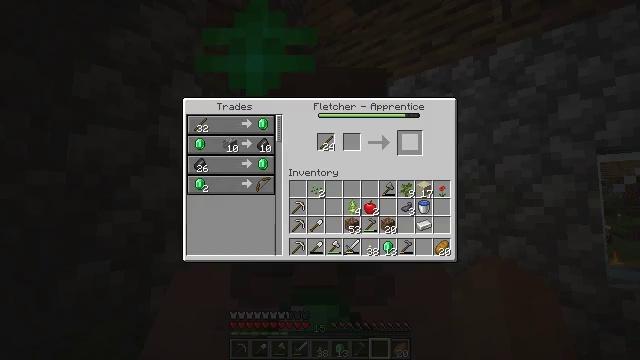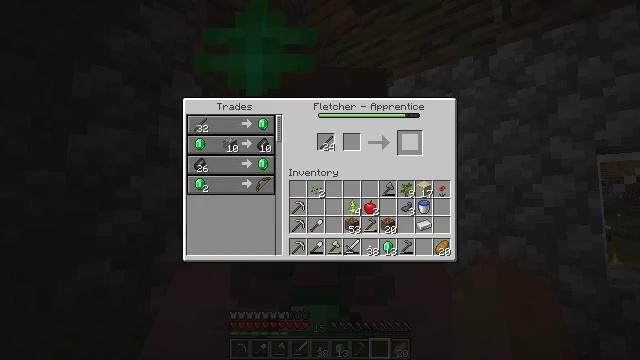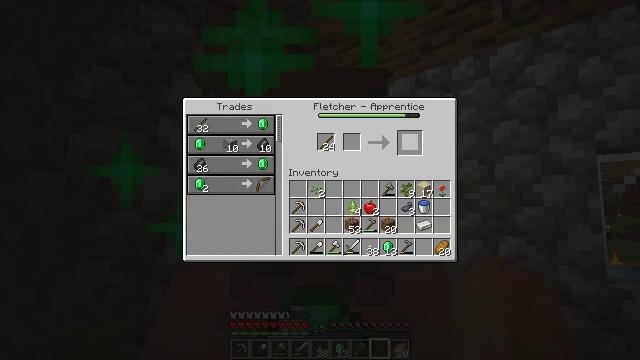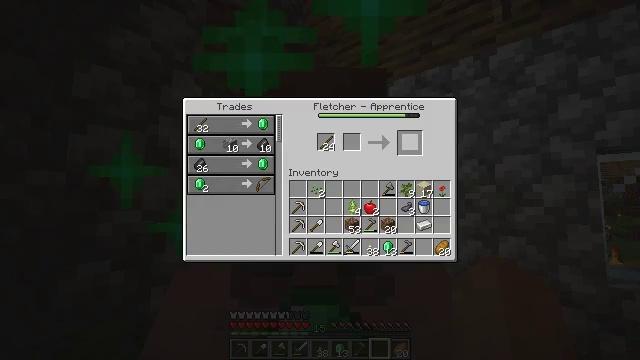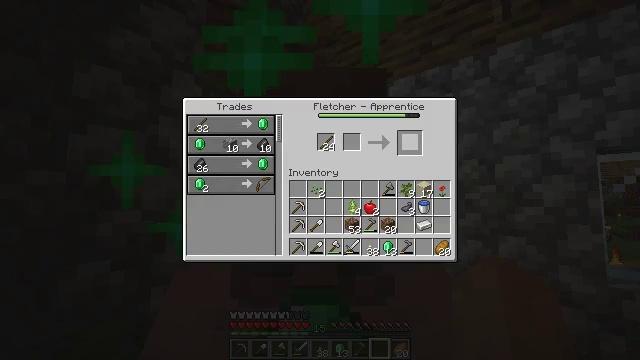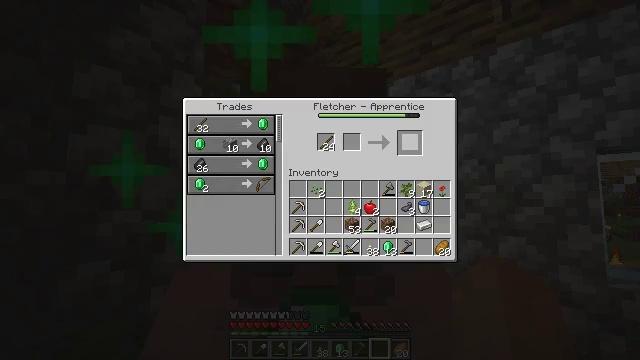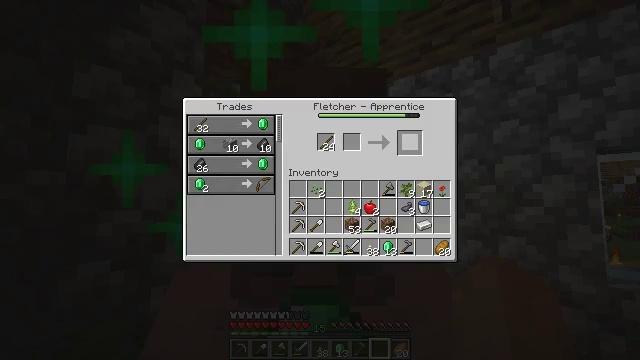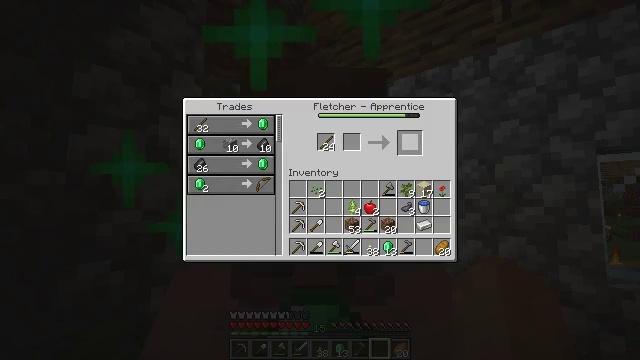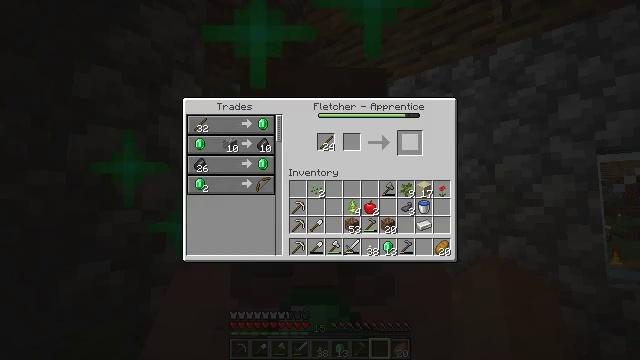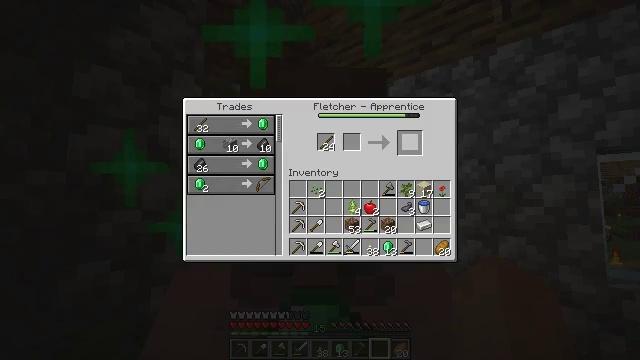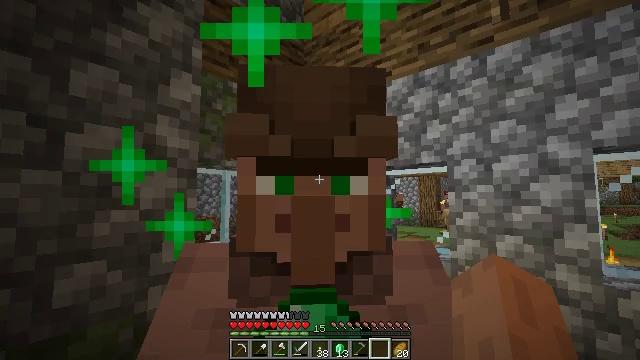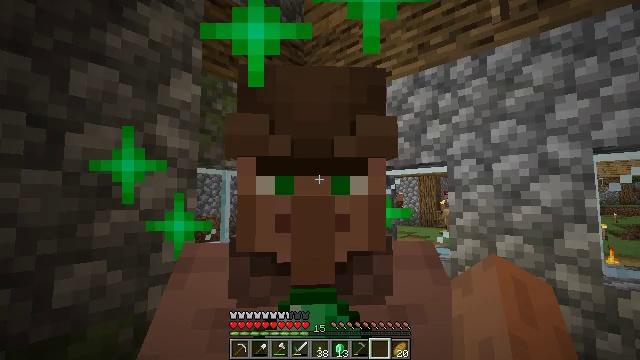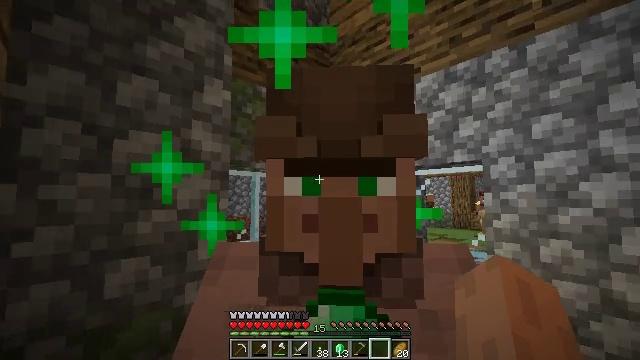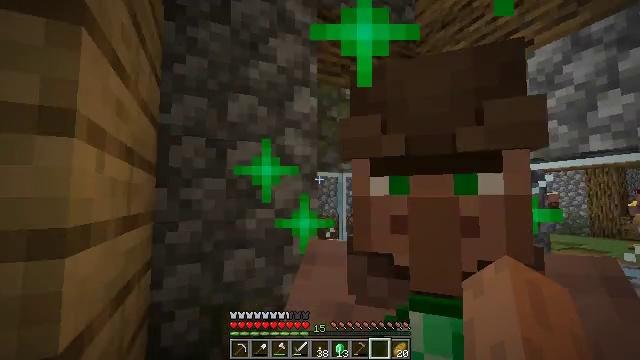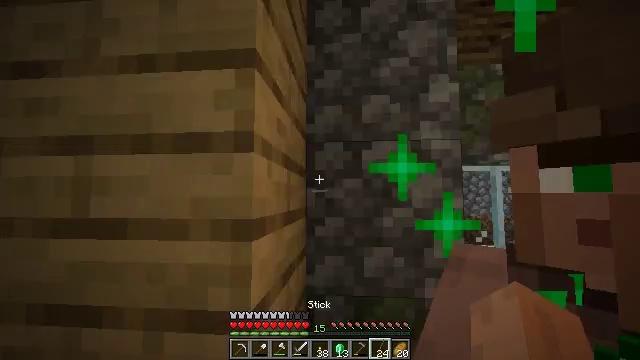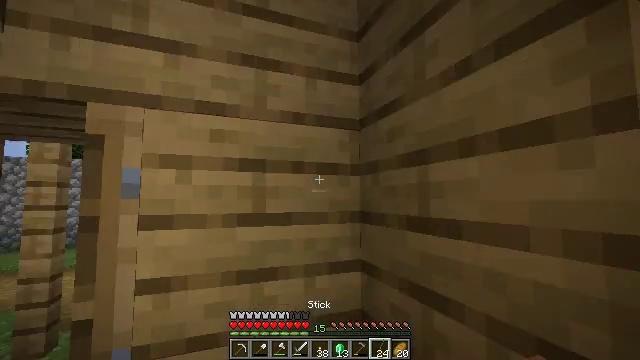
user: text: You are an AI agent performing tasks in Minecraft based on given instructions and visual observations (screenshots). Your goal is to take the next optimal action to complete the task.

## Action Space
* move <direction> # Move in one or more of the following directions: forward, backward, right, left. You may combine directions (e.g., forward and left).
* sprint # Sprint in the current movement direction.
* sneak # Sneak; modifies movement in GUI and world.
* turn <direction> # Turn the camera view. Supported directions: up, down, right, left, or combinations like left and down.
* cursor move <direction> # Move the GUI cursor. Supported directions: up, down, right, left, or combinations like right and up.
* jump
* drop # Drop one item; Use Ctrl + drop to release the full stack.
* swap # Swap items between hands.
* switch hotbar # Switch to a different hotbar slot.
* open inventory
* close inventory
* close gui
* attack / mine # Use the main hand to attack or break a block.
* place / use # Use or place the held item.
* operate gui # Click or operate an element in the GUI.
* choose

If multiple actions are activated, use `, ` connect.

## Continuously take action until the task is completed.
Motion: motion action
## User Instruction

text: Drop a stone hoe.
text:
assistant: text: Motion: sneak, open gui
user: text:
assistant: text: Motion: sneak
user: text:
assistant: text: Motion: sneak
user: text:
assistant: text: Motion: sneak
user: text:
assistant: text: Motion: sneak
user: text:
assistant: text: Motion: sneak
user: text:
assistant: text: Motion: no_op
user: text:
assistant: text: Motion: no_op
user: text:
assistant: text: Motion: no_op
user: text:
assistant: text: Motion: no_op
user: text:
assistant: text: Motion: close gui
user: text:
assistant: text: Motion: turn left
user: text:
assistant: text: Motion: turn left
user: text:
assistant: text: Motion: turn left
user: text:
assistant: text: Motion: move forward, turn left
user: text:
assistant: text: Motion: move forward, turn left
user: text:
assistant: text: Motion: move forward, turn left
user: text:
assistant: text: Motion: move forward
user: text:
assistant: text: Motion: move forward and move left
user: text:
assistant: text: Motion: move forward and move left
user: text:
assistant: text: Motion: move forward and move left
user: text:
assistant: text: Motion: move forward and move left, turn right and down
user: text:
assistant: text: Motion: move forward, turn right
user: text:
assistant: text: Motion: move forward
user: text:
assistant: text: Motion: move forward
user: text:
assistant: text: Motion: move forward, turn down
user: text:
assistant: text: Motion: move forward and move left, turn down
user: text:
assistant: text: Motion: move forward and move left, turn down
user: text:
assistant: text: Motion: move forward and move left
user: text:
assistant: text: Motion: move forward and move left, turn down